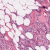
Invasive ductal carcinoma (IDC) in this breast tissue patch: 1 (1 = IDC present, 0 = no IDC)